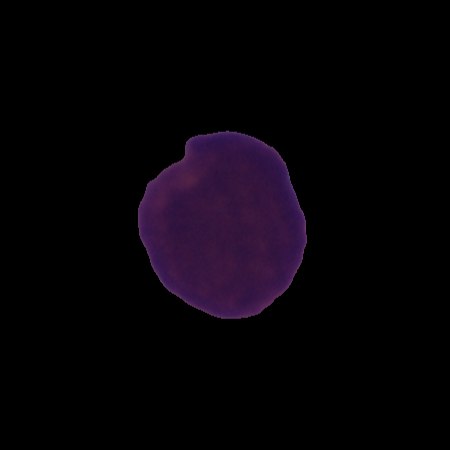
Label: cancer